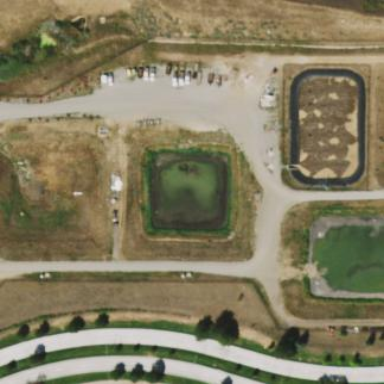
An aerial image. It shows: Image of wastewater.